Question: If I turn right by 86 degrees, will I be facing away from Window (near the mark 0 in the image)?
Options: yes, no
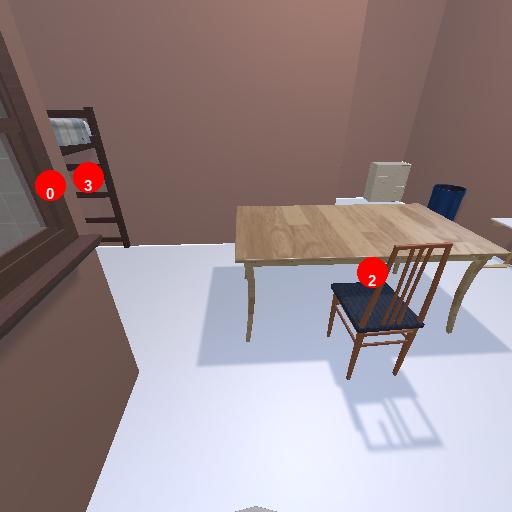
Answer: yes